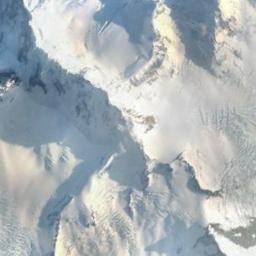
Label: snowberg